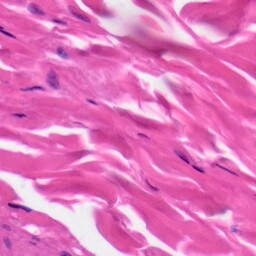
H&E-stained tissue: Skin